Question: I have the following database table:
'''
CREATE TABLE [dbo].[QUESTIONS](
[QUESTION_ID] [int] IDENTITY(1,1) NOT NULL,
<URL> NOT NULL,
[PARENT_QUESTION_ID] [int] NULL,
CONSTRAINT [PK_QUESTIONS] PRIMARY KEY CLUSTERED
(
[QUESTION_ID] ASC
)WITH (PAD_INDEX = OFF, STATISTICS_NORECOMPUTE = OFF, IGNORE_DUP_KEY = OFF, ALLOW_ROW_LOCKS = ON, ALLOW_PAGE_LOCKS = ON) ON [PRIMARY]
) ON [PRIMARY] TEXTIMAGE_ON [PRIMARY]
GO
ALTER TABLE [dbo].[QUESTIONS] WITH CHECK ADD CONSTRAINT [FK_QUESTIONS_QUESTIONS] FOREIGN KEY([PARENT_QUESTION_ID])
REFERENCES [dbo].[QUESTIONS] ([QUESTION_ID])
GO
ALTER TABLE [dbo].[QUESTIONS] CHECK CONSTRAINT [FK_QUESTIONS_QUESTIONS]
GO
'''
Basically PARENT_QUESTION_ID is a self join on QUESTION_ID. I'm trying to implement this in EF 6.0 Code First.
In the class I have:
'''
[Serializable]
[Table("QUESTIONS")]
public class Question : BaseDomainModel, IQuestion
{
[Column("QUESTION_ID")]
public override int? Id { get; set; }
[Column("QUESTION_TEXT")]
[Required]
public string QuestionText { get; set; }
[Column("PARENT_QUESTION_ID")]
public int? ParentQuestionId { get; set; }
public virtual IQuestion Parent { get; set; }
[ForeignKey("ParentQuestionId")]
public virtual List<IQuestion> ChildQuestions { get; set; }
public Question()
{
ChildQuestions = new List<IQuestion>();
}
}
'''
The code executes but ChildQuestions never populates. For example, if I have this in the database:

Records 24 and 25 should be populated in ChildQuestions list for Question 26. Instead nothing appears.
Here is the call I make to populate the Question from the Repository:
'''
public IQuestion GetById(int id)
{
IQuestion question = null;
using (var db = new MainContext())
{
question = db.Questions.SingleOrDefault(a => a.Id == id);
}
return question;
}
'''
Here is the context that I'm using:
'''
internal class MainContext : DbContext
{
internal MainContext() : base("name=ACME.Context") { }
public virtual DbSet<Question> Questions { get; set; }
protected override void OnModelCreating(DbModelBuilder modelBuilder)
{
Database.SetInitializer<MainContext>(null);
base.OnModelCreating(modelBuilder);
}
}
'''
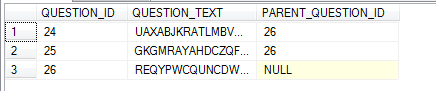
Answer: You've got the 'ForeignKey' attribute on the wrong property. Instead of being on 'ChildQuestions' it should be on 'Parent':
'''
[ForeignKey("ParentQuestionId")]
public virtual IQuestion Parent { get; set; }
public virtual List<IQuestion> ChildQuestions { get; set; }
'''